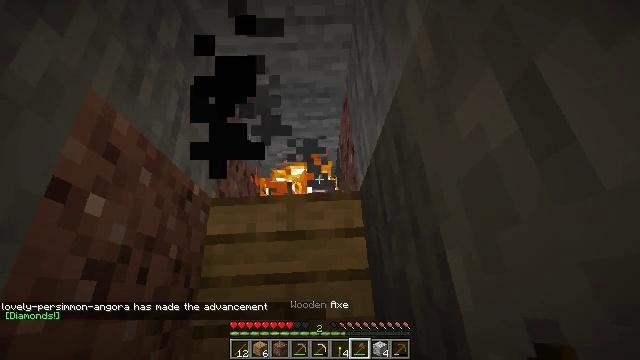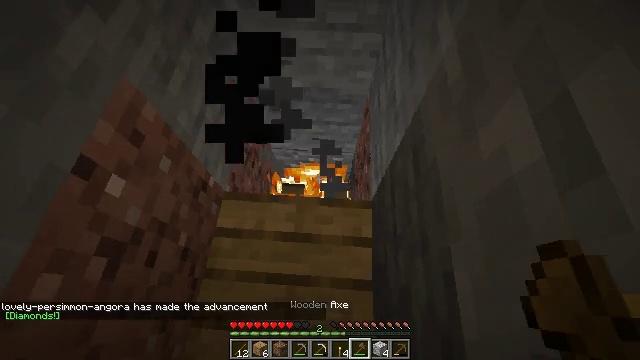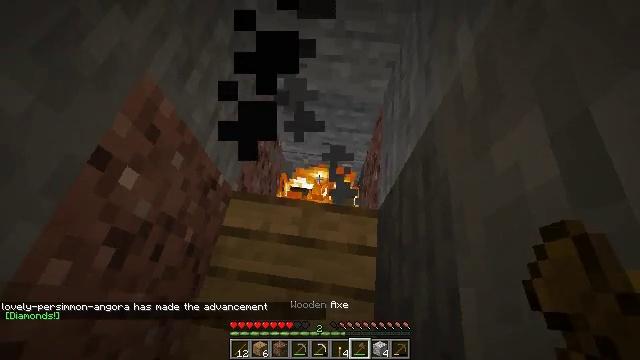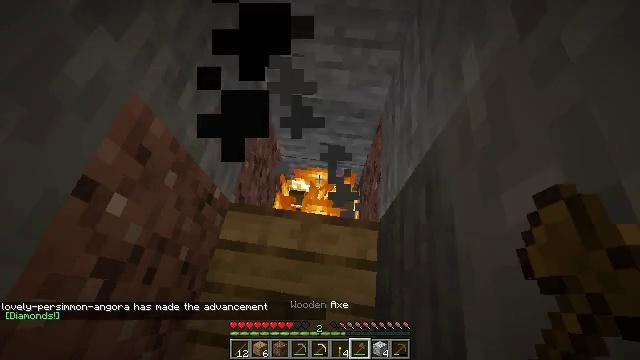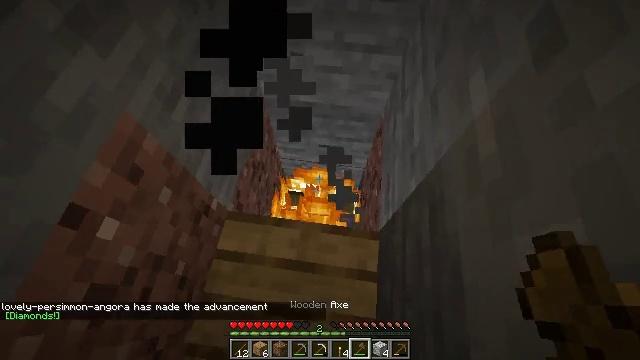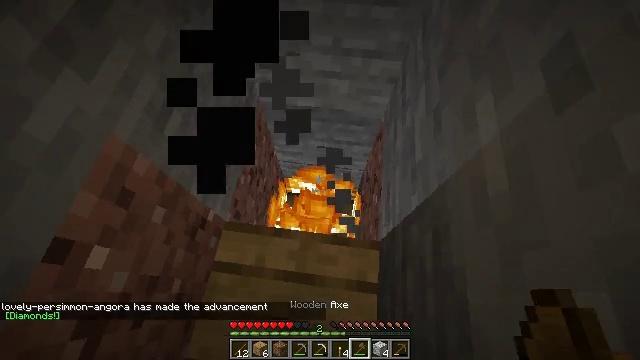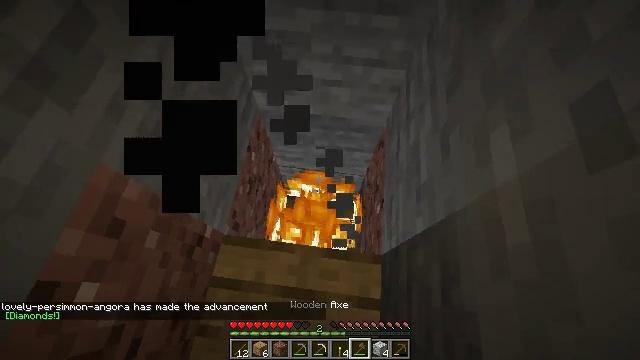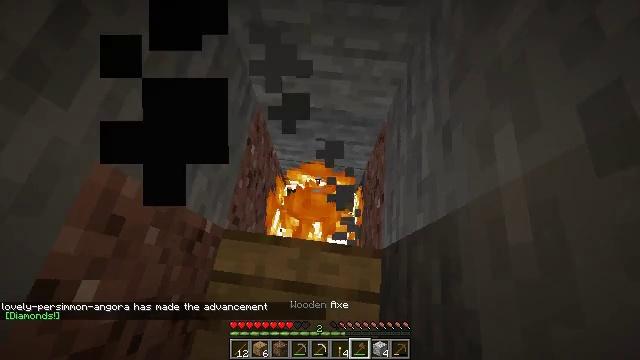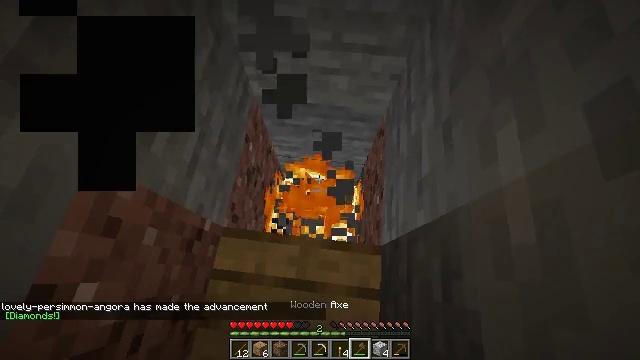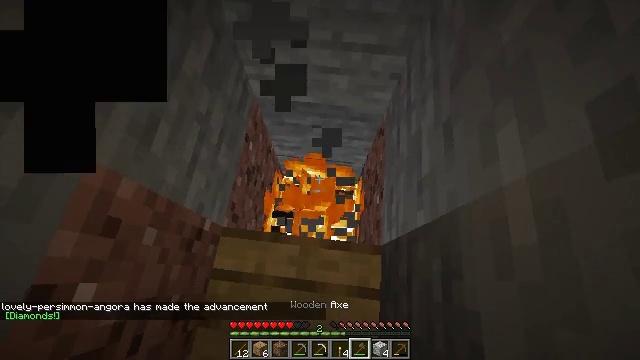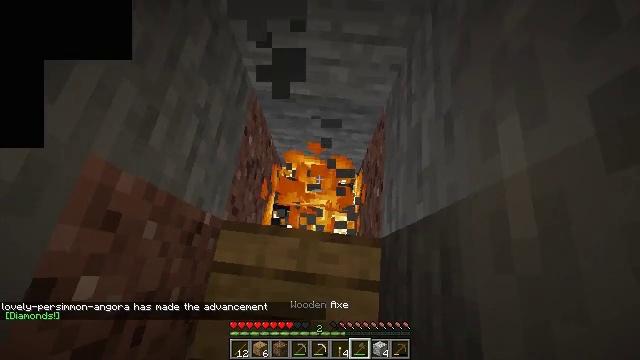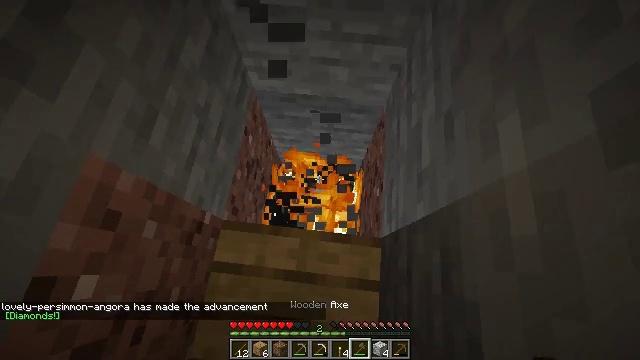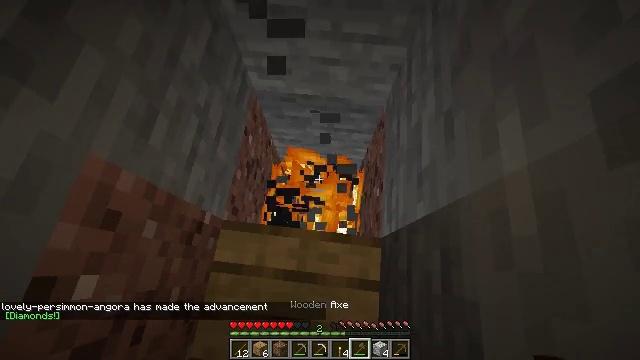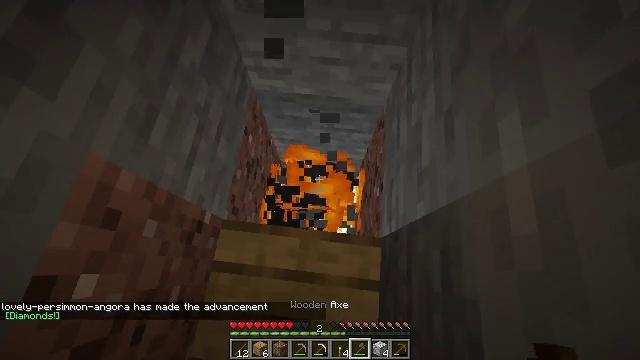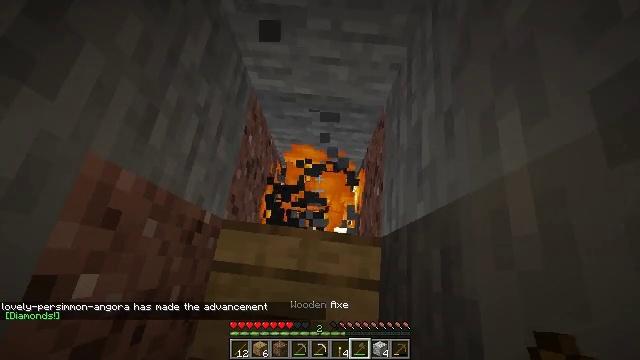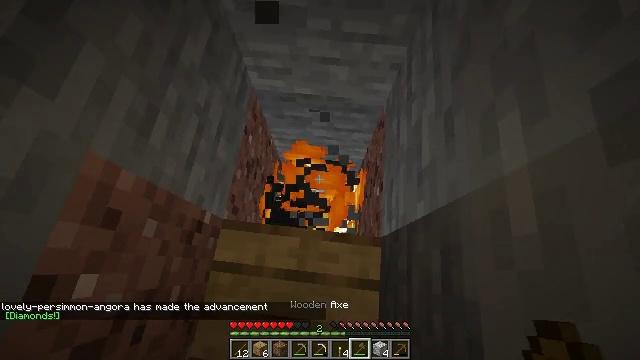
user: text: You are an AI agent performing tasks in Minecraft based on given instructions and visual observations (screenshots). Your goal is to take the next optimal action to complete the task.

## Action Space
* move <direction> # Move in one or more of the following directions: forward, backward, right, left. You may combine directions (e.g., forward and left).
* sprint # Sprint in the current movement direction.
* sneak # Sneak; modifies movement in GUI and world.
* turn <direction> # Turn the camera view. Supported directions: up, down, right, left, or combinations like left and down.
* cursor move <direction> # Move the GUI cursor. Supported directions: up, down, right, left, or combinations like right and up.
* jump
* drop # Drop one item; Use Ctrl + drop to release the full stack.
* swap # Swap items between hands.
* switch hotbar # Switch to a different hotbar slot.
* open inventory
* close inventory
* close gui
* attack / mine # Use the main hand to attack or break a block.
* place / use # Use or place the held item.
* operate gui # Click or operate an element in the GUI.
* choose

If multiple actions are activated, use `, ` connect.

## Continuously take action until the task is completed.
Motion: motion action
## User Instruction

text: Clear the fire from the area.
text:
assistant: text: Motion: turn left and up
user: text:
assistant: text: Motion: turn left and up
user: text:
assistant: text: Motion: move forward
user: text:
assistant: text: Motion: move forward
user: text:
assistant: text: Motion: turn down
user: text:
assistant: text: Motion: no_op
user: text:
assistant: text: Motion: turn down
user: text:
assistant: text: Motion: turn down
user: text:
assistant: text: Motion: no_op
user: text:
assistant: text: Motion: turn down
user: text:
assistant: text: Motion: no_op
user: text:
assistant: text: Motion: use / place
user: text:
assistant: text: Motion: use / place
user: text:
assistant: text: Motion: use / place
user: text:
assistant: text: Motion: use / place
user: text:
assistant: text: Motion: no_op
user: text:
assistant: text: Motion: no_op
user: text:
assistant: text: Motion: turn down
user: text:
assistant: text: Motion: turn down
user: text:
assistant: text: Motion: turn down
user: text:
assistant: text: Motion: no_op
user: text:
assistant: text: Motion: no_op
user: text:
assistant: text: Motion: no_op
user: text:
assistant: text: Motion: turn up
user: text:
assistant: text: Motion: no_op
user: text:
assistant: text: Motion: turn up
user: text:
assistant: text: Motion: turn up
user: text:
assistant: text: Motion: no_op
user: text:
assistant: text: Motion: turn up
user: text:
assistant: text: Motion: turn up